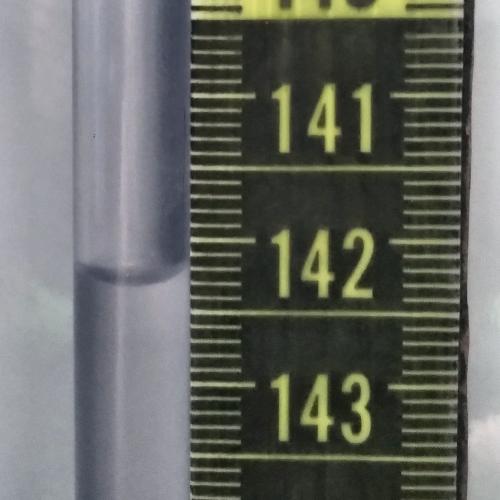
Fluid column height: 142.3 cm